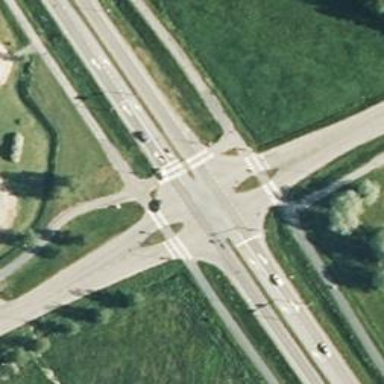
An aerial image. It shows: Marked crossing on asphalt cycleway.